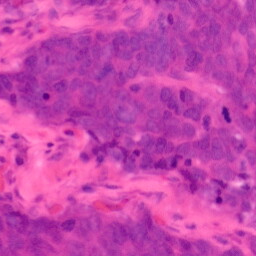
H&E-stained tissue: Colon